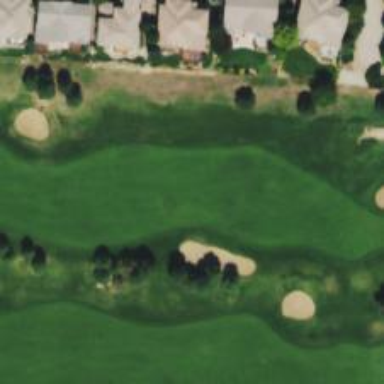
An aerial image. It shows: View of golf hole.